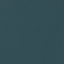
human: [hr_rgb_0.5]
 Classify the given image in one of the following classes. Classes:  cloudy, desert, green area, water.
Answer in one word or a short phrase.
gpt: water